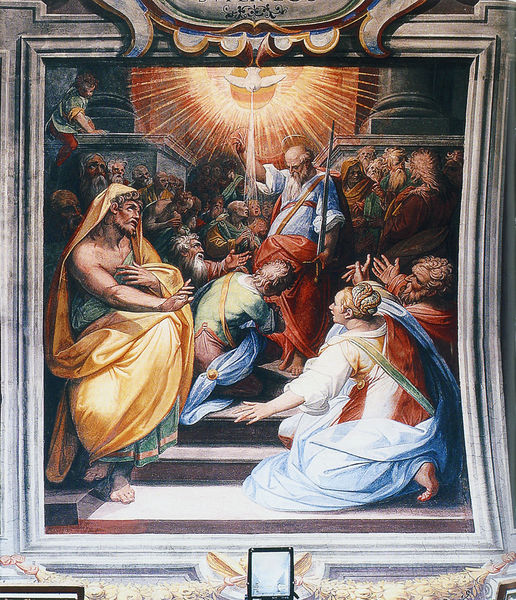
Titel: Santo Spirito in Sassia
Künstler: Jacopo Zucchi
Standort: Rom, S. Spirito in Sassia (EU - I - Latium)
Schlagwörter: gemälde, gott, himmel, mann, umhang, vogel, weiß, frauen, gelb, menschen, sitzen, frau, geste, licht, männer, säule, säulen, rot, bart, wand, bibel, rahmen, stehen, taube, bild, hände, kirche, gewand, kutte, mantel, decke, gewänder, kind, vater, girlande, stab, angst, treppe, stufen, lichtstrahl, strahlen, schwert, knien, beten, altar, girlanden, schein, heiligenschein, jesus, toga, historienmalerei, segen, segnen, segnung, heiliger, heilige, deckengemälde, fresko, god, petrus, verkündigung, kassette, geist, apostel, pfingsten, heiliger geist, strahlenkranz, fraz, sacra conversatione, paulus, bekehrung, heilige geist, painting, cinquecento, 16., erleutchung, dove, worship, classical, petrua